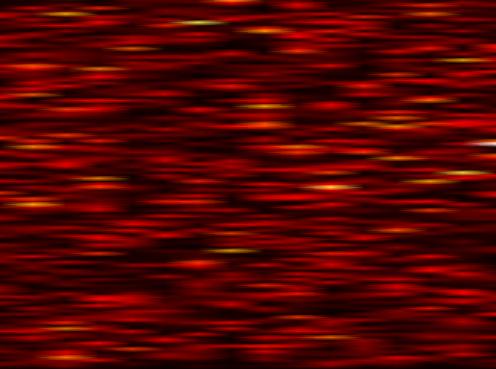
Label: FOFDM